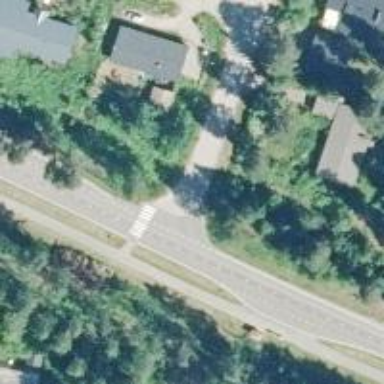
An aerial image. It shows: Road with "give way" sign.